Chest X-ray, PA view. Patient: 67 years old, sex M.
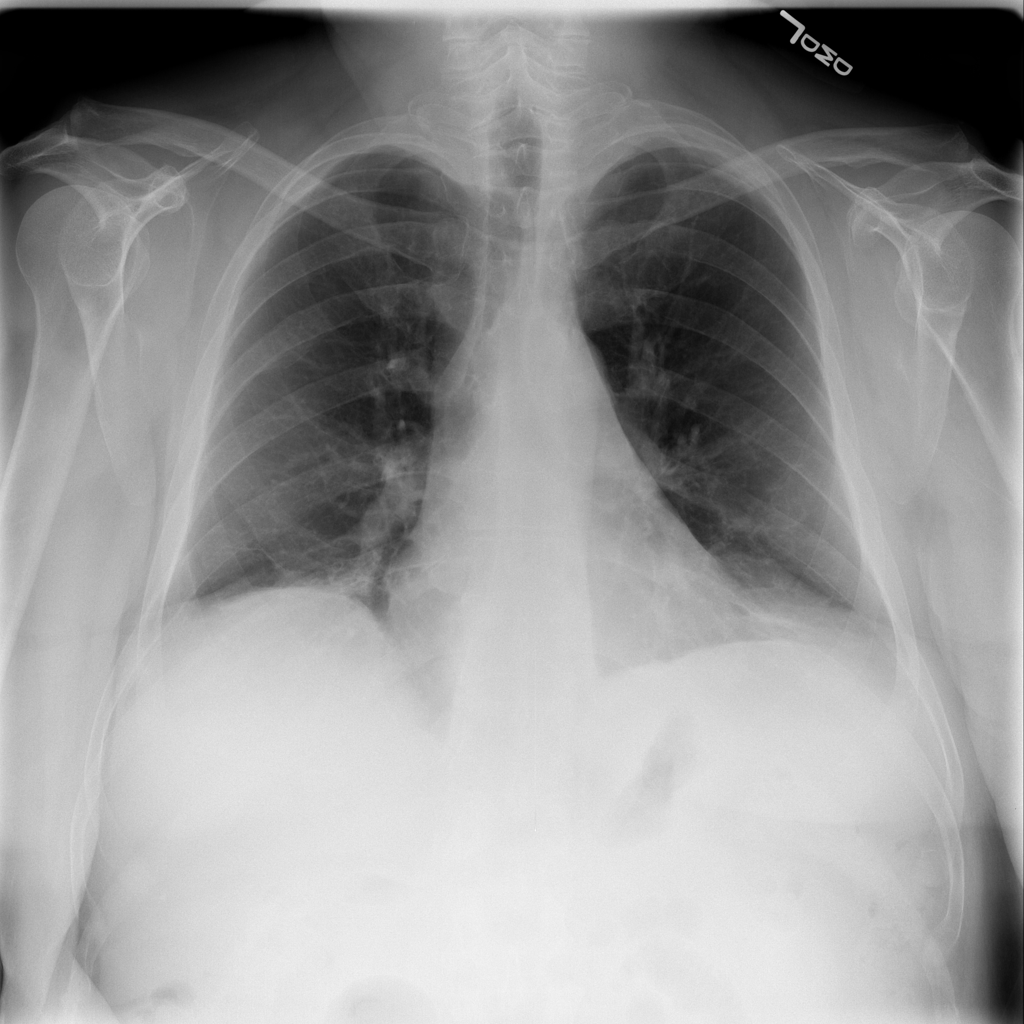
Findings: No Finding